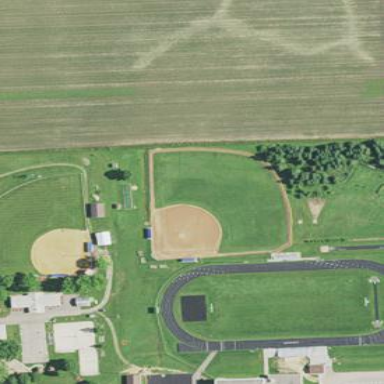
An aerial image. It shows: Baseball pitch for leisure land activities.